Question: I am working on a and my homepage consists of 3 parts (see attached picture):
1. 4 featured pages section (red)
2. 3 featured posts section with 'news' as post category (orange)
3. 3 featured posts section with 'blog' as post category (blue)
The 3th section is displayed on all pages of my website as a sidebar.
I want to know if I am using a correct way to query data in wordpress, to get the needed data/content like page title, page thumbnail, post title etc...
I read it is not recommended to use query_post() so I was wondering what the correct way is.
Please don't look at the html, my question is just about the php.
'''
<div id="hiContainer">
<?php $i = 1;
query_posts( 'posts_per_page=4&cat=3' );
if ( have_posts() ) {
while ( have_posts() ) {
the_post();
if ( $i < 4 ) {
echo '<div class="headerItem">';
}
else {
echo '<div id="hiLast">';
}
if ( has_post_thumbnail() ) {
the_post_thumbnail( 'hiThumb' );
}
?>
<div class="hiTitle">
<a href="<?php the_permalink(); ?>" title="<?php the_title_attribute(); ?>"><?php the_title(); ?></a>
</div>
<?php echo '</div>';
$i += 1;
}
}
else {
echo '<p>';
_e( 'Sorry, no posts matched your criteria.' );
echo '</p>';
}
?>
</div>
<?php wp_reset_query(); ?>
'''
'''
<div id="niContainer">
<?php
query_posts( 'posts_per_page=3&cat=5' );
if ( have_posts() ) {
while( have_posts() ) {
the_post();
echo '<div class="newsItem">';
if ( has_post_thumbnail() ) {
echo '<div class="niImage">';
the_post_thumbnail( 'niThumb' );
echo '</div>';
}
?>
<div class="niTitle">
<a href="<?php the_permalink(); ?>" title="<?php the_title_attribute(); ?>"><?php the_title(); ?></a>
</div>
<div class="niExcerpt">
<p><?php echo get_the_excerpt(); ?></p>
</div>
<div class="niReadMore">
<a href="<?php the_permalink(); ?>" title="<?php the_title_attribute(); ?>">Lees meer <span style="color:#c73f20;">&#187;</span></a>
</div>
<?php
echo '</div>';
}
}
?>
</div>
'''
'''
for ( $i = 1; $i < 4; $i++ ) {
$post_id = ot_get_option( 'post'.$i );
$post = get_post($post_id);
$author_id = $post->post_author;
$author_first_name = get_the_author_meta( 'first_name', $author_id );
$author_last_name = get_the_author_meta( 'last_name', $author_id );
echo '<div class="rsbPost">';
echo '<div class="rsbpThumb">';
echo get_the_post_thumbnail( $post_id ,'rsbpThumb' );
echo '</div>';
echo '<div class="rsbpTitle">';
echo '<a href="';
echo get_permalink( $post_id );
echo '"title="';
echo $post->post_title;
echo '">';
echo $post->post_title;
echo'</a>';
echo '</div>';
echo '<div class="rsbpMeta">';
if ( !empty( $author_first_name ) || !empty( $author_last_name ) ) {
echo $author_first_name . " " . $author_last_name;
}
else {
echo 'Redactie';
}
echo ', ';
echo mysql2date('j F Y', $post->post_date);
echo '</div>';
echo '</div>';
}
'''

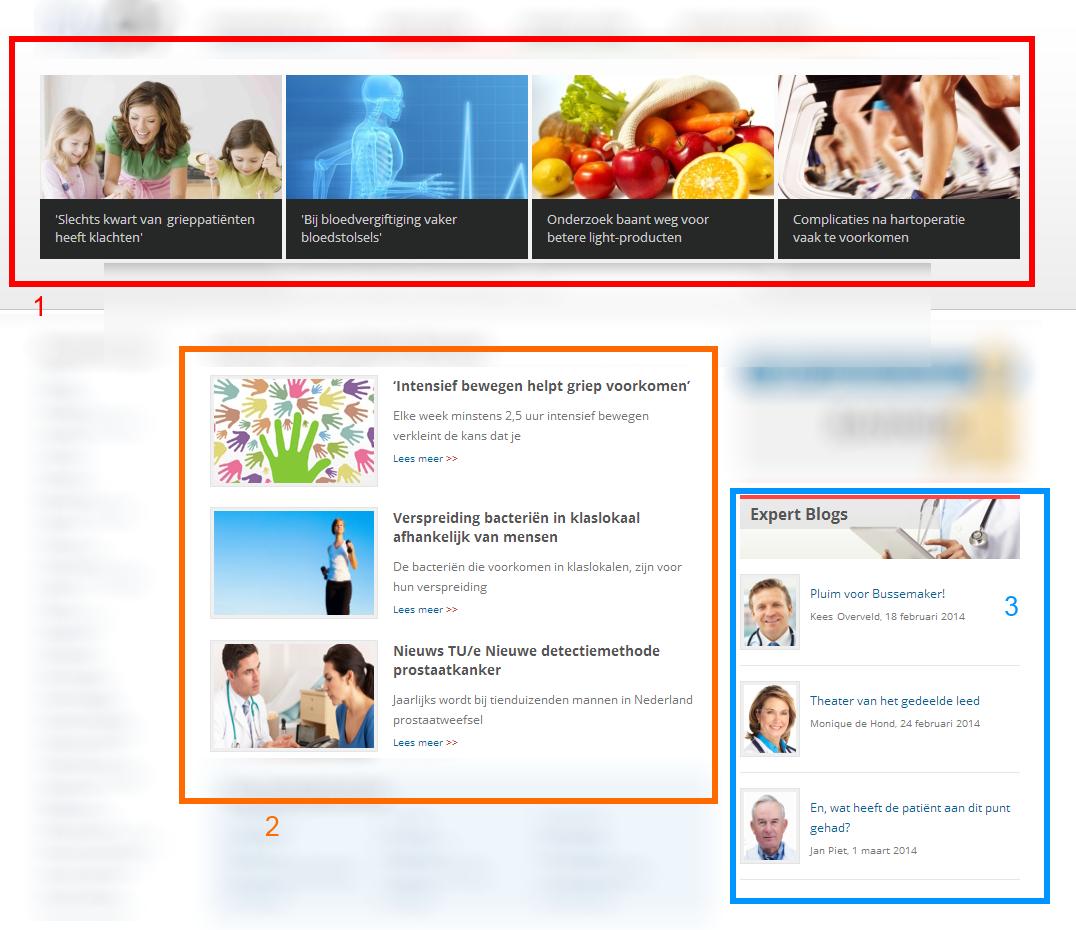
Answer: It's best to avoid using 'query_posts()'. There's a warning about exactly that on the codex page: <URL>
So given that what is the solution?
New instances of WP_Query. It works almost exactly the way you've been doing it.
'''
$section1 = new WP_Query( array(
'posts_per_page' => 4,
'cat' => 3,
) );
'''
You can find out more about the possible arguments here:
<URL>
Then replacing your current loop you would do:
'''
if ( $section1->have_posts() ) : while ( $section1->have_posts() ) : $section1->the_post();
'''
I named it section 1 but it would be wise to use a more appropriate name. '$header_posts' for example.
Create 3 instances for your three areas.
To take this a step further you could build this into home.php / index.php / front-page.php rather than setting the homepage to a static page. Then modify the main query (area marked as 2) using the 'pre_get_posts' filter but that's outside the scope of your question.